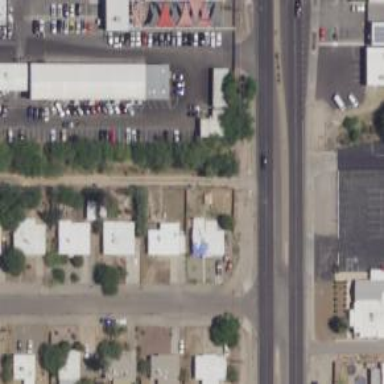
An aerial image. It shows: Alleyway designated as service road.